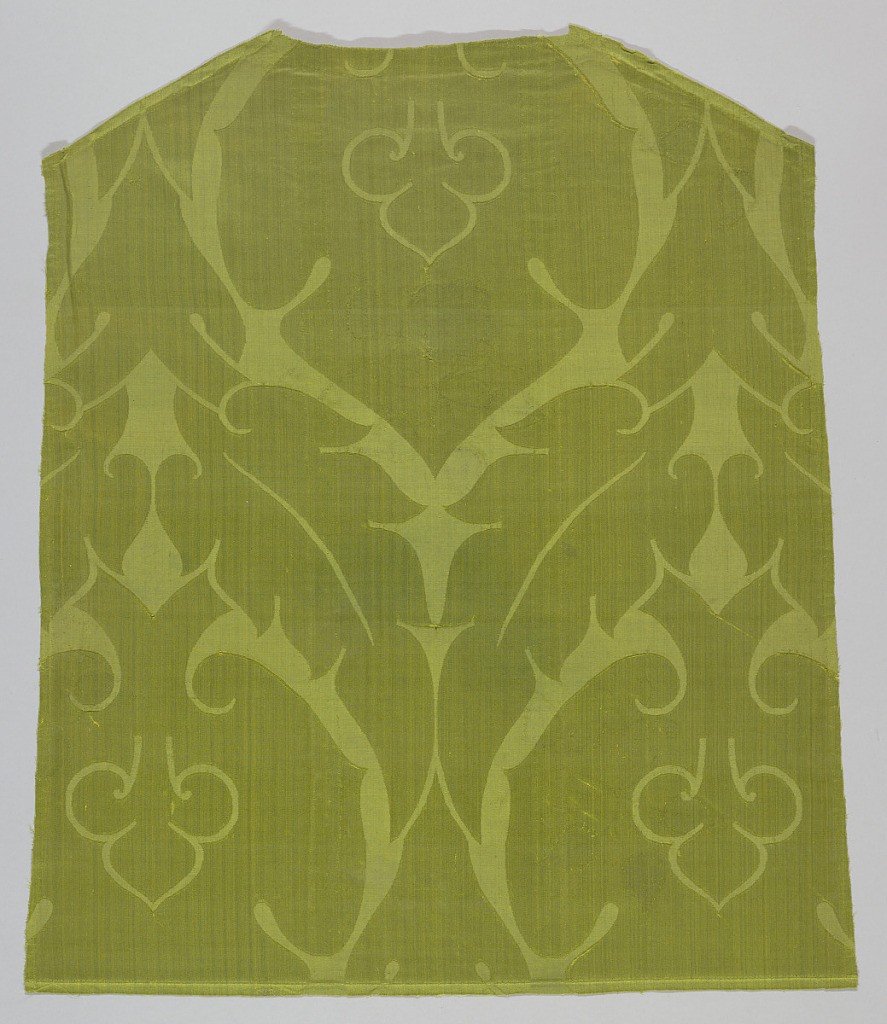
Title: Chasuble fragments
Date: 16th century
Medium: silk Technique: 5-harness satin damask
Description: Yellow-green damask with a large-scale symmetrical abstract pomegranate shape enclosing a single fleur-de-lys. Height of repeat was probably about 24 inches.